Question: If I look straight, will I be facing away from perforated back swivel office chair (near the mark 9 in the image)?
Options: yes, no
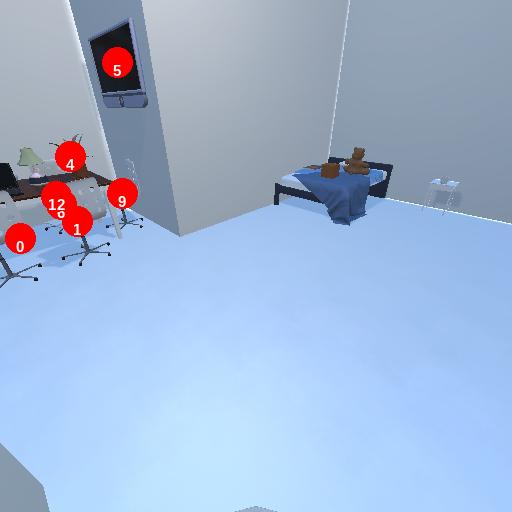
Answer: yes